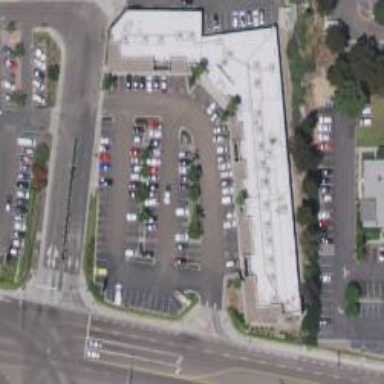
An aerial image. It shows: Commercial building.